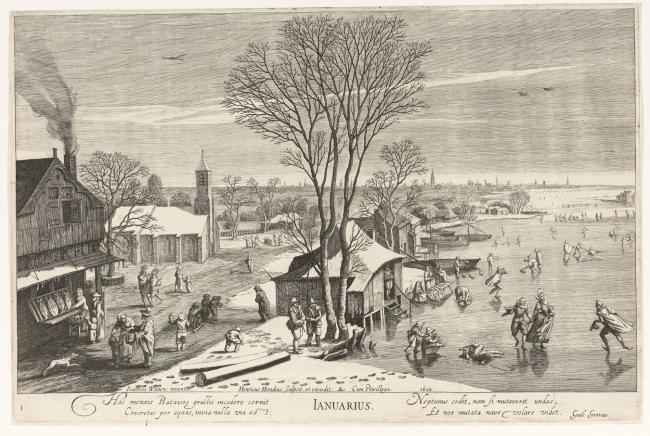
Title: January; winter landscape with figures on the ice and a view into a village
Artist: Hendrik Hondius (I)
Earliest date: 1614
Latest date: 1614
Genre: print
Iconography: Pomander
Keywords: winter landscape, January, townscape, baker, store, duivekater (bread), chimney, church, tree trunk, snow, push sleigh, skating (activity), town (in the background)